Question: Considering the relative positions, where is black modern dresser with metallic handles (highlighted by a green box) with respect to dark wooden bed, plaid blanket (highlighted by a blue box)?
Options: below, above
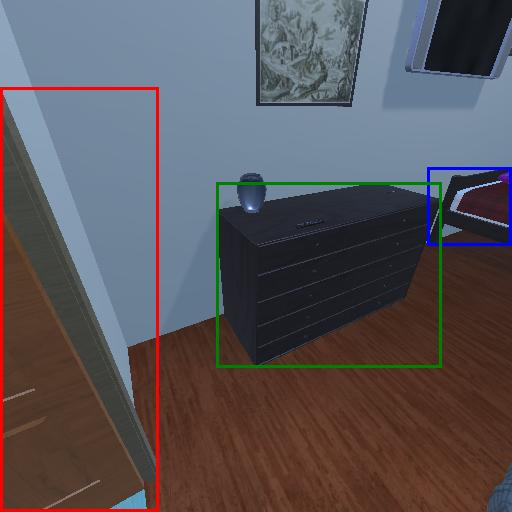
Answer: below